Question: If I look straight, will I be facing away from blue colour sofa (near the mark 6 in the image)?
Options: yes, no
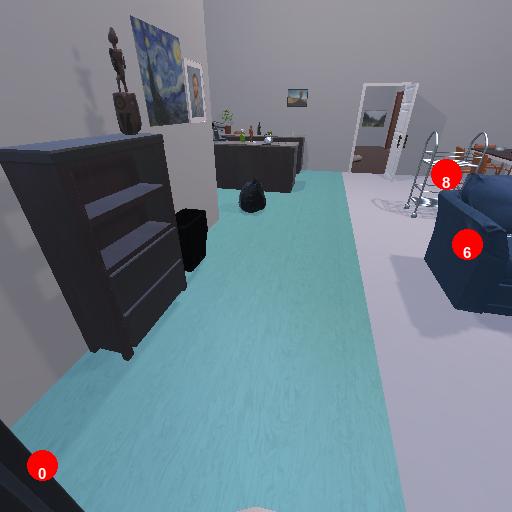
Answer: yes